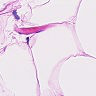
Metastatic tissue present: no